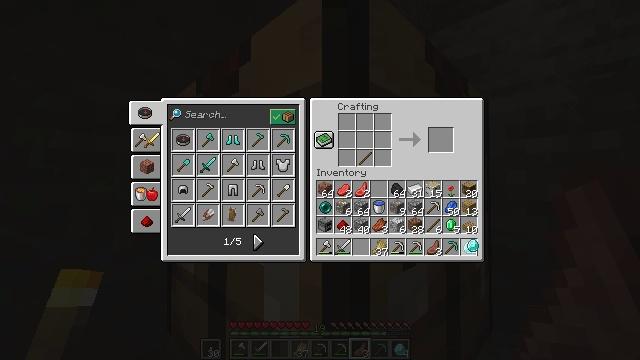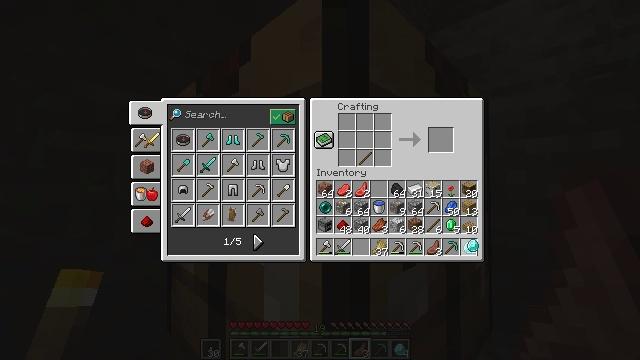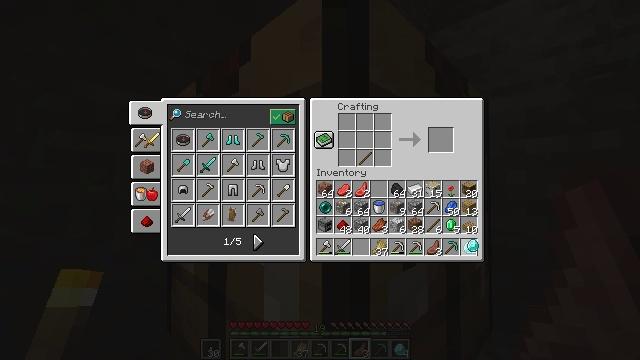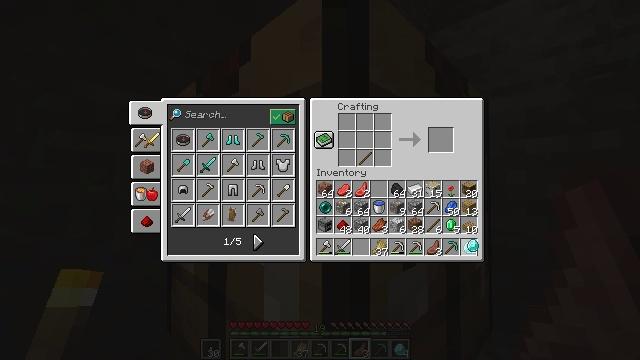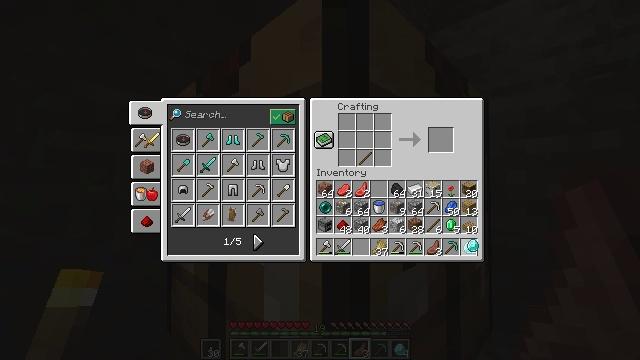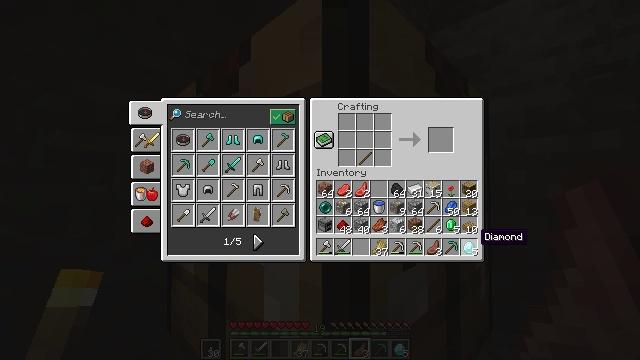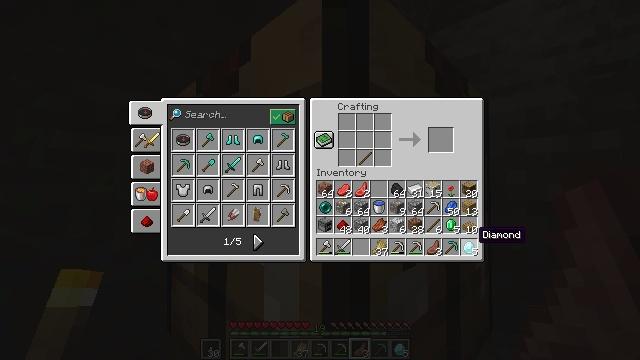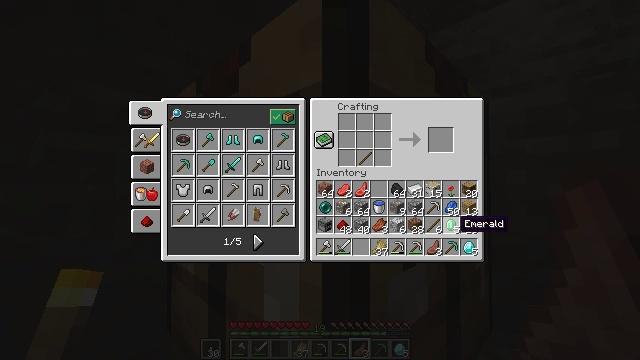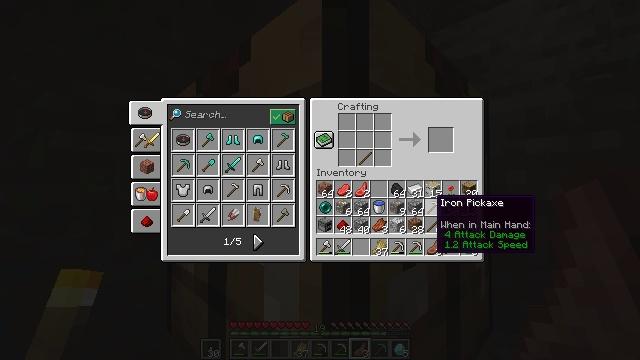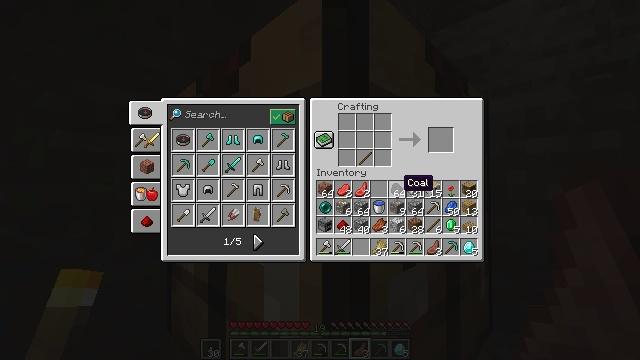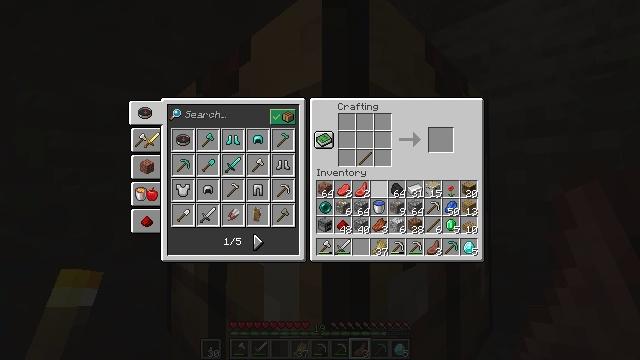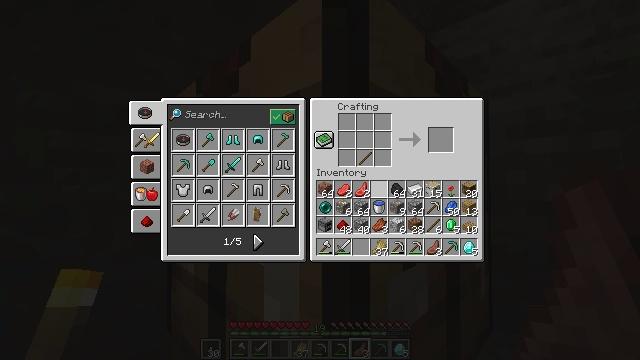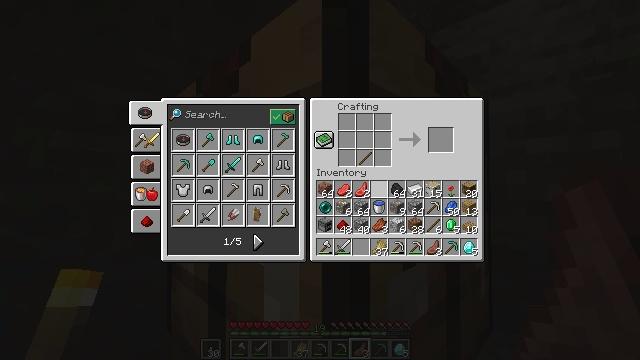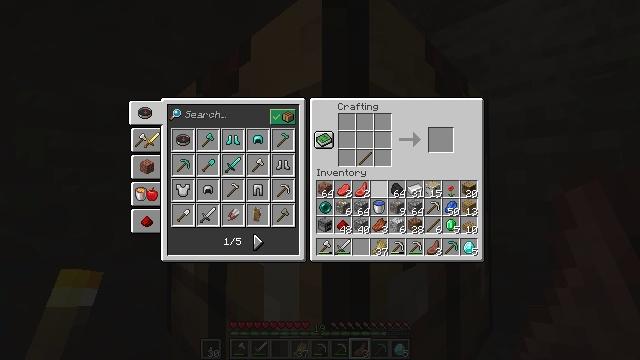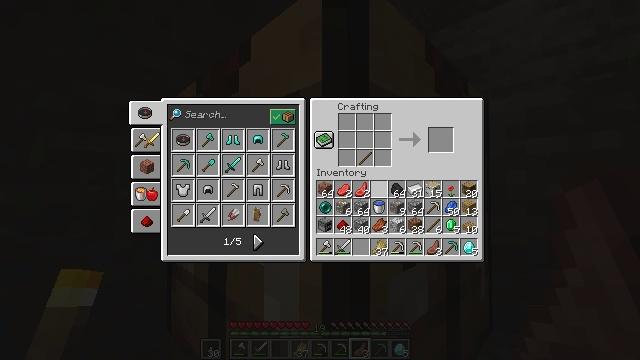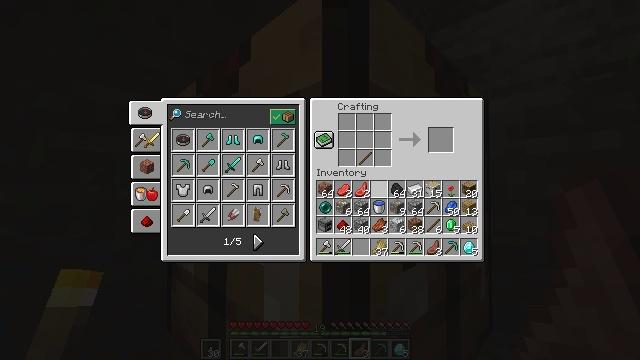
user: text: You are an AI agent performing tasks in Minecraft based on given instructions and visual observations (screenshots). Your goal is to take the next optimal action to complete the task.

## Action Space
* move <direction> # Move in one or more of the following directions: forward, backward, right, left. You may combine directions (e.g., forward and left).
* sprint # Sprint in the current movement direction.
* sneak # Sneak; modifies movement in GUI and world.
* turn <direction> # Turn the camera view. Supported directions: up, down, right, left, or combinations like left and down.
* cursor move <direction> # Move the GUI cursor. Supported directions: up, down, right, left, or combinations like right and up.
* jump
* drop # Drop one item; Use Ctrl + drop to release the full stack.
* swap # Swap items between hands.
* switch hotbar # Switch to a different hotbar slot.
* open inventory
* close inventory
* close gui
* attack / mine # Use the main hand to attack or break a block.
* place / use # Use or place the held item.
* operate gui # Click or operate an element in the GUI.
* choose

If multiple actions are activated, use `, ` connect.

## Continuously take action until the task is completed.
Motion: motion action
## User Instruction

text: Left click on the crafting table
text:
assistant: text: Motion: no_op
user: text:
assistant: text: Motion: operate gui
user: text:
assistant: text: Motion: operate gui
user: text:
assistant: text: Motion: operate gui
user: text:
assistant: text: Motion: no_op
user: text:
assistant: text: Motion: no_op
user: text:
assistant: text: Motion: cursor move left and up
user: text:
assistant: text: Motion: cursor move left and up
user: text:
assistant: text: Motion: cursor move left and up
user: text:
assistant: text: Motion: cursor move left
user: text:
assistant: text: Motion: no_op
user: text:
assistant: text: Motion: no_op
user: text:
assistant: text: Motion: no_op
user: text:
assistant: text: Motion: no_op
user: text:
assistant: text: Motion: no_op
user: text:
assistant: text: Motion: no_op
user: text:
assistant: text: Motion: cursor move left
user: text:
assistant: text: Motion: no_op
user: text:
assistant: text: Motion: no_op
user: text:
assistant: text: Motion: no_op
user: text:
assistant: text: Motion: cursor move up
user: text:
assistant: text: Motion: no_op
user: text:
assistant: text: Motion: no_op
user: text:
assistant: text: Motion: operate gui
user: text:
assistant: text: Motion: operate gui
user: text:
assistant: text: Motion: operate gui
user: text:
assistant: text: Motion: no_op
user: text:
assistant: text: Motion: cursor move right and down
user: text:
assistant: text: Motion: cursor move right and down
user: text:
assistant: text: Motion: cursor move right and down